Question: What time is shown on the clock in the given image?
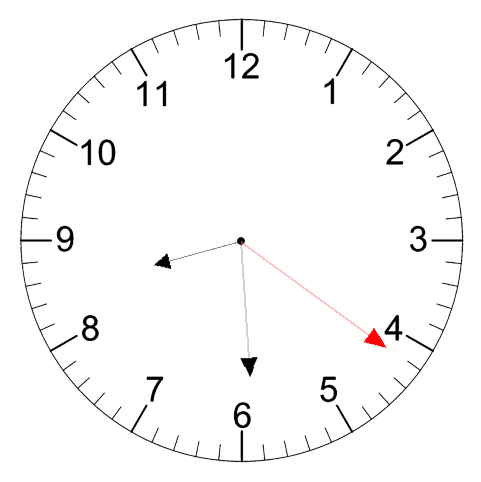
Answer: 08:29:21